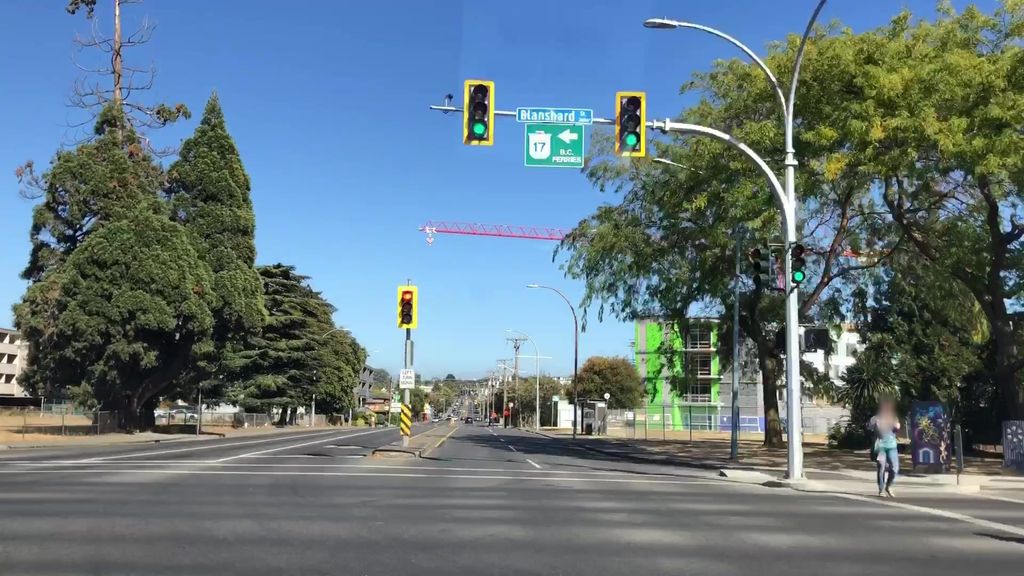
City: victoria